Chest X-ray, PA view. Patient: 46 years old, sex F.
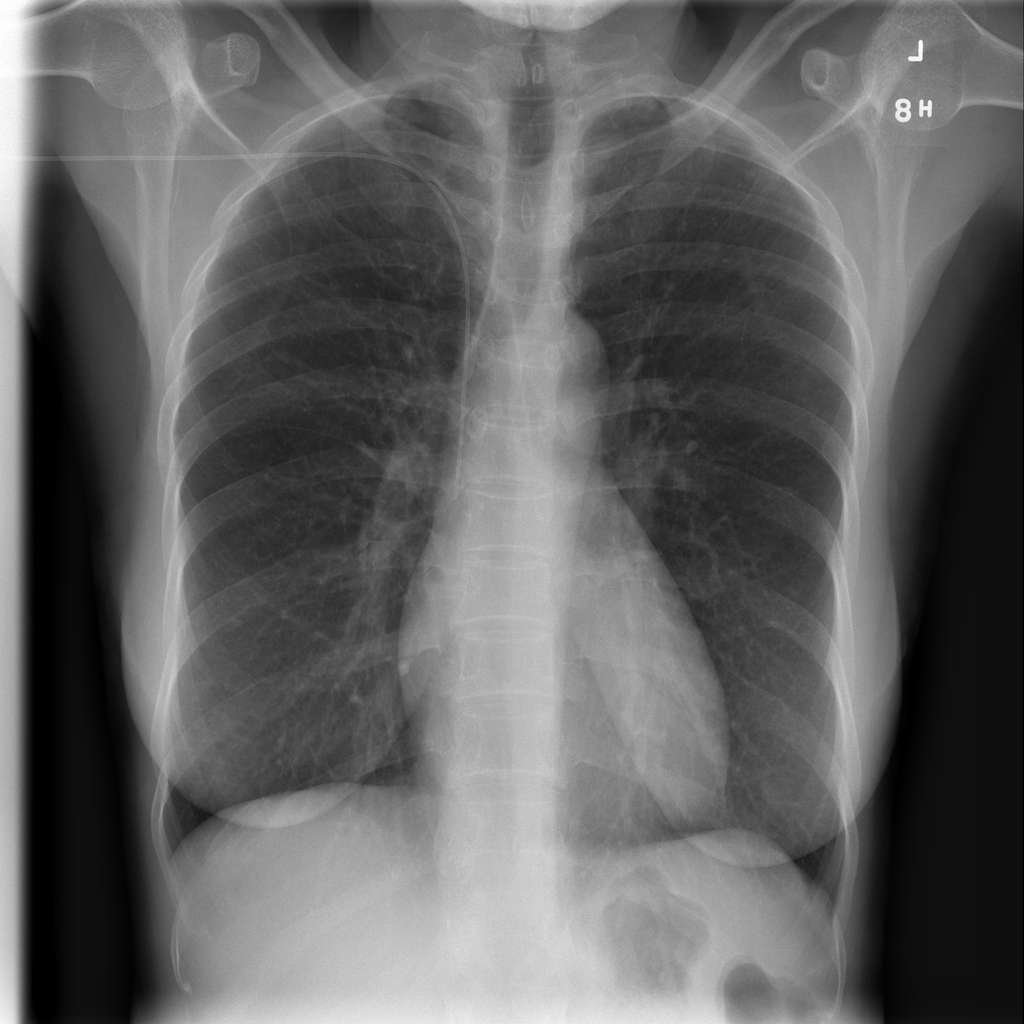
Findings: No Finding